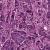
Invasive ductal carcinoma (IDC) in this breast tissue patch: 1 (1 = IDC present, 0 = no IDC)